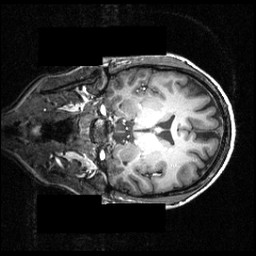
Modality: T1w
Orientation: coronal
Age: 22
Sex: female
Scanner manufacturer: siemens
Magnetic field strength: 3.951 T
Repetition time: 1.5 s
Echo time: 0.00335 s